Question: I want to write my content data to a file each 10kb of file. It looks like this:

What I tried:
'''
FileInputStream is;
FileOutputStream out;
File input = new File(filePath);
int fileLength = input.length();
int len = 0;
while (len < fileLength){
len += is.read(buff);
// write my data
out.write(data, 0, data.length);
// how to move is to read next 10kb???
}
'''
I wonder is there anyway to move the cursor reader to next amount of bytes? Or do I miss anything?
:Thank to '@DThought', here is my implementation:
'''
File input = new File(filePath);
long fileLength = input.length();
byte[] data;
byte[] buff = new byte[data.length];
long JUMP_LENGTH = 10 * 1024;
RandomAccessFile raf = new RandomAccessFile(input, "rw");
long step = JUMP_LENGTH + data.length;
for (long i = 0; i < fileLength; i += step) {
// read to buffer
raf.seek(i);
raf.read(buff);
raf.seek(i); // make sure it move to correct place after reading
raf.write(data);
}
raf.close();
'''
And it worked well.
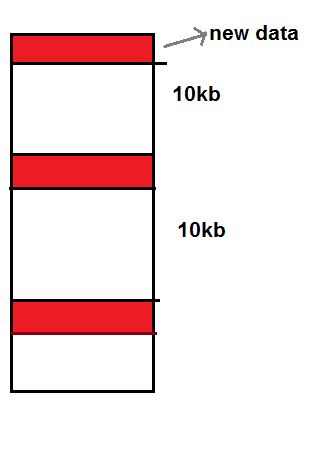
Answer: Try <URL> RandomAccessFile instead of FileOutputStream.
This will enable you to seek to arbitary positions
'''
byte[] data=new byte[1024];
RandomAccessFile file=new RandomAccessFile(new File("name"),"rw");
file.seek(10*1024);
file.write(data);
'''